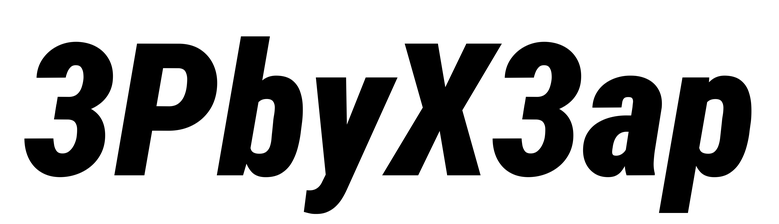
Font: Roboto-Italic_Condensed_Black_Italic